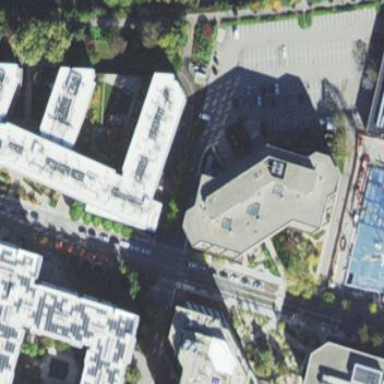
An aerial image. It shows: Office building.